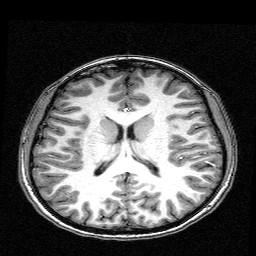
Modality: T1w
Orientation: coronal
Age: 20
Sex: female